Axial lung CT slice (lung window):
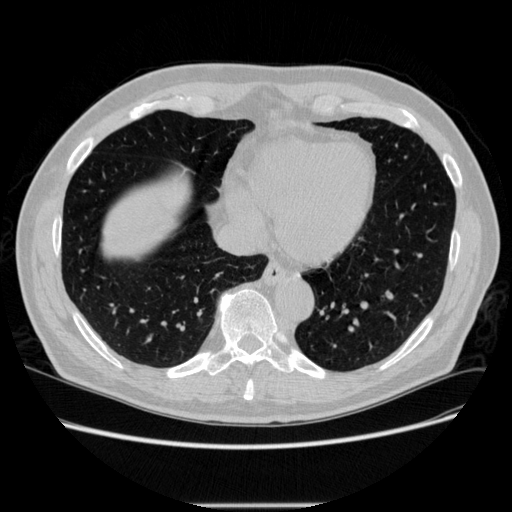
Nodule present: no